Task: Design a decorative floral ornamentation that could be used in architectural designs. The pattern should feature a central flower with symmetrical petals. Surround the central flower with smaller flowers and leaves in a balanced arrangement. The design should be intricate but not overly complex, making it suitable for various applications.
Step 855:
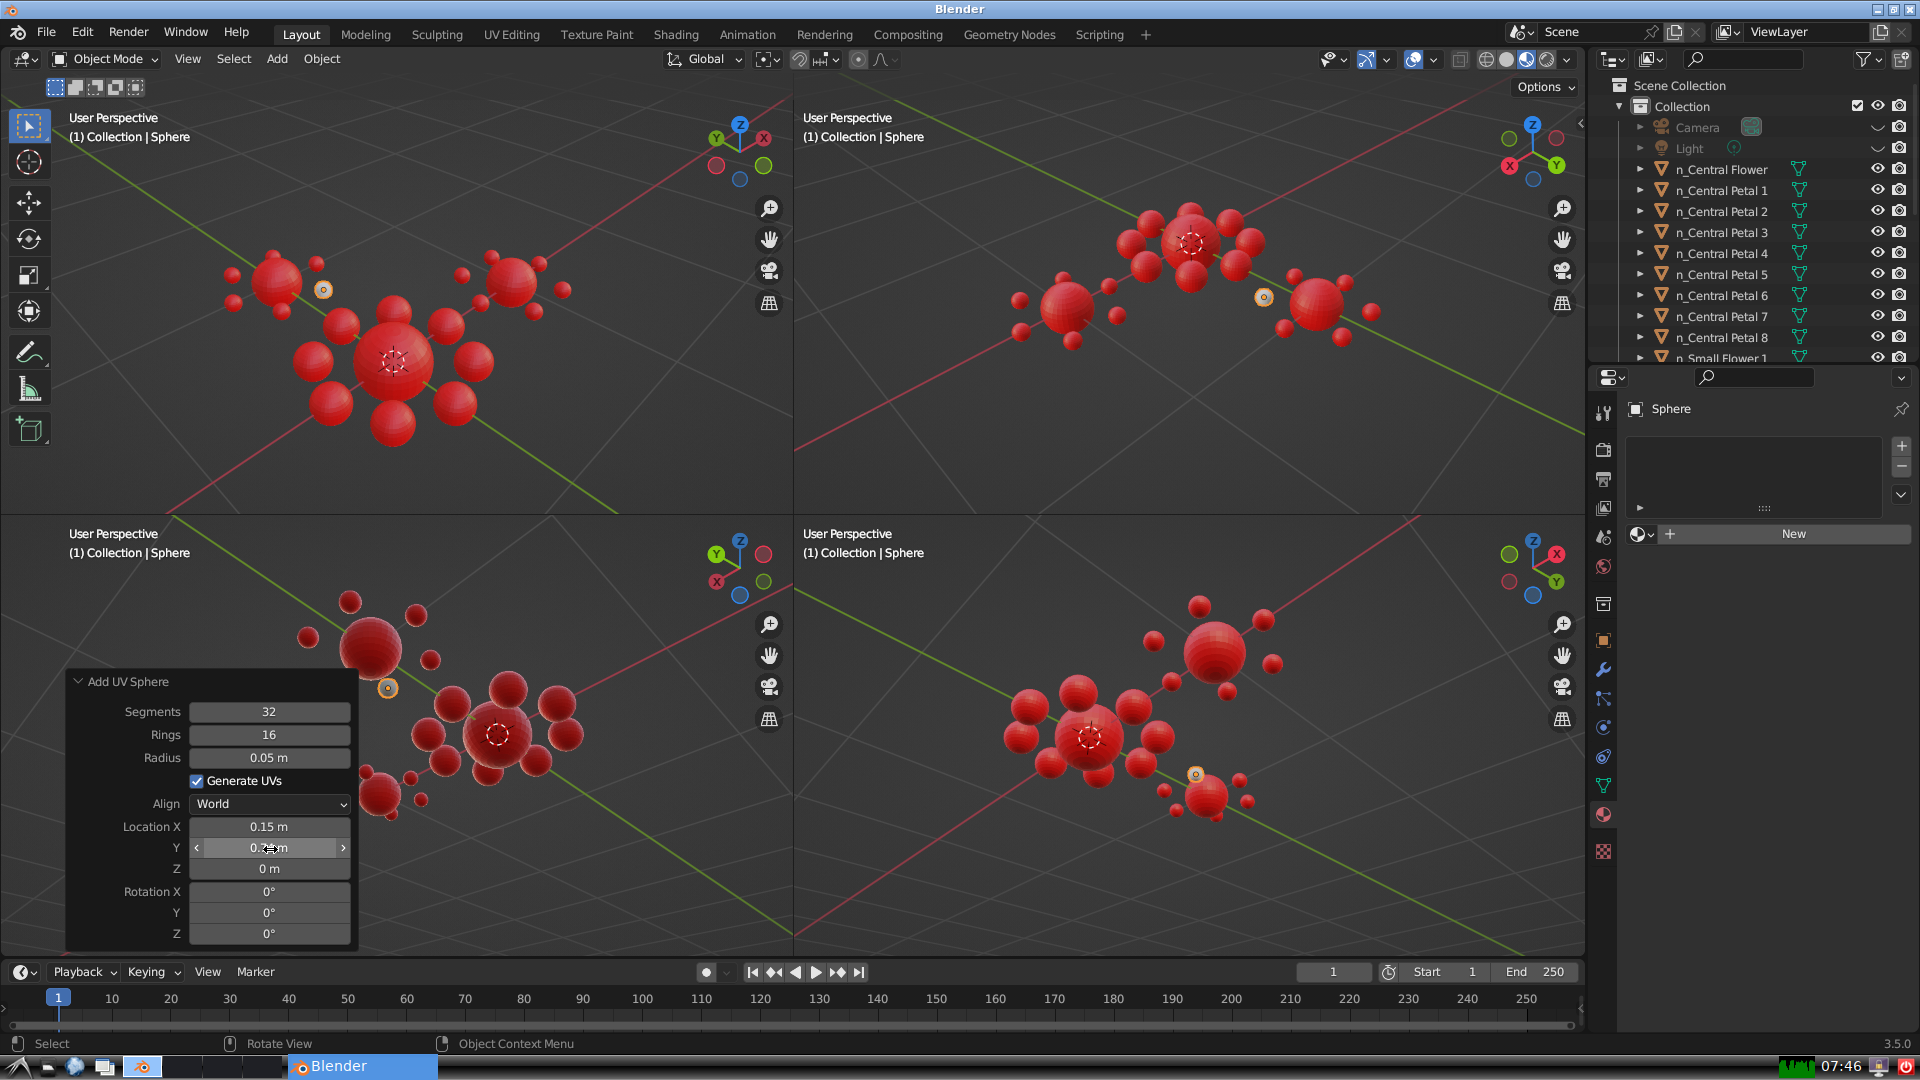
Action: {"mouse_move": [270, 867]}